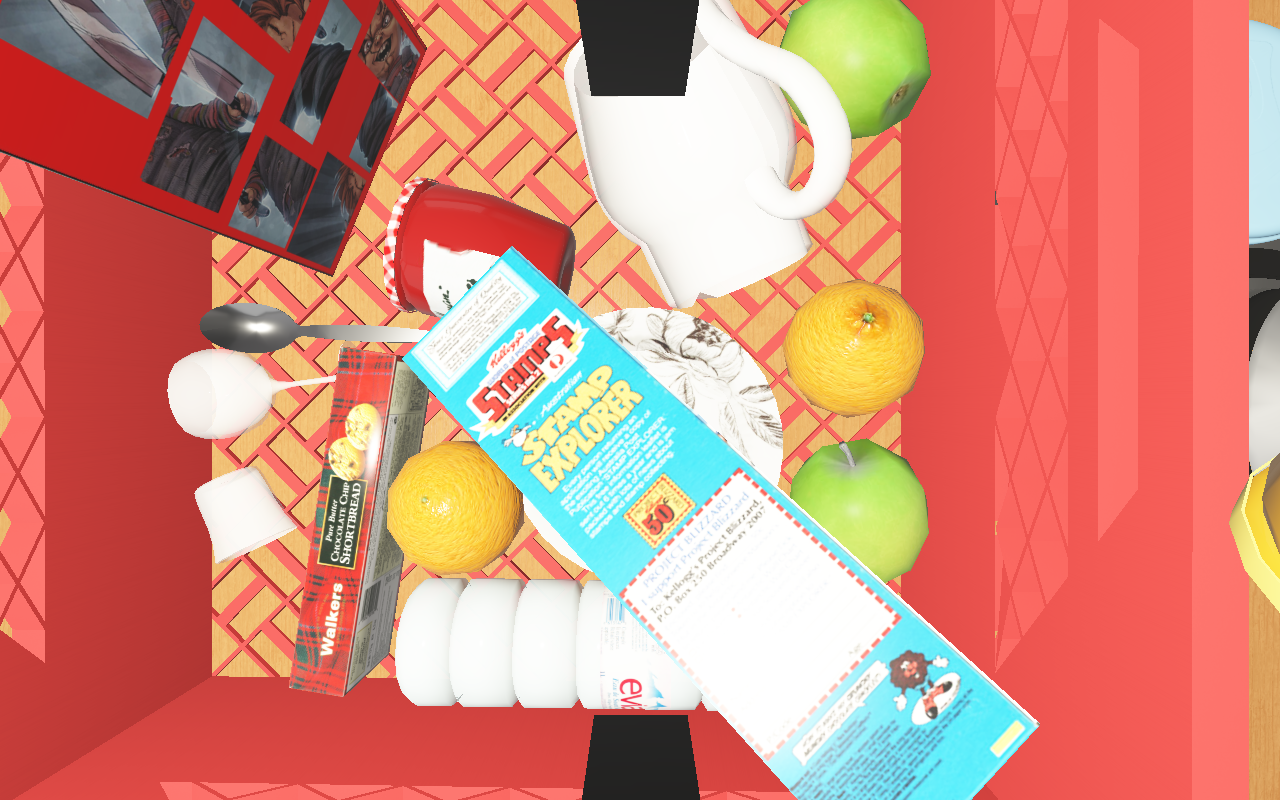
Objects in the scene:
water bottle
apple
apple
orange
orange
plate
wineglass
jam jar
cereal box
biscuit box